Platform: macOS
Application: Arc Browser
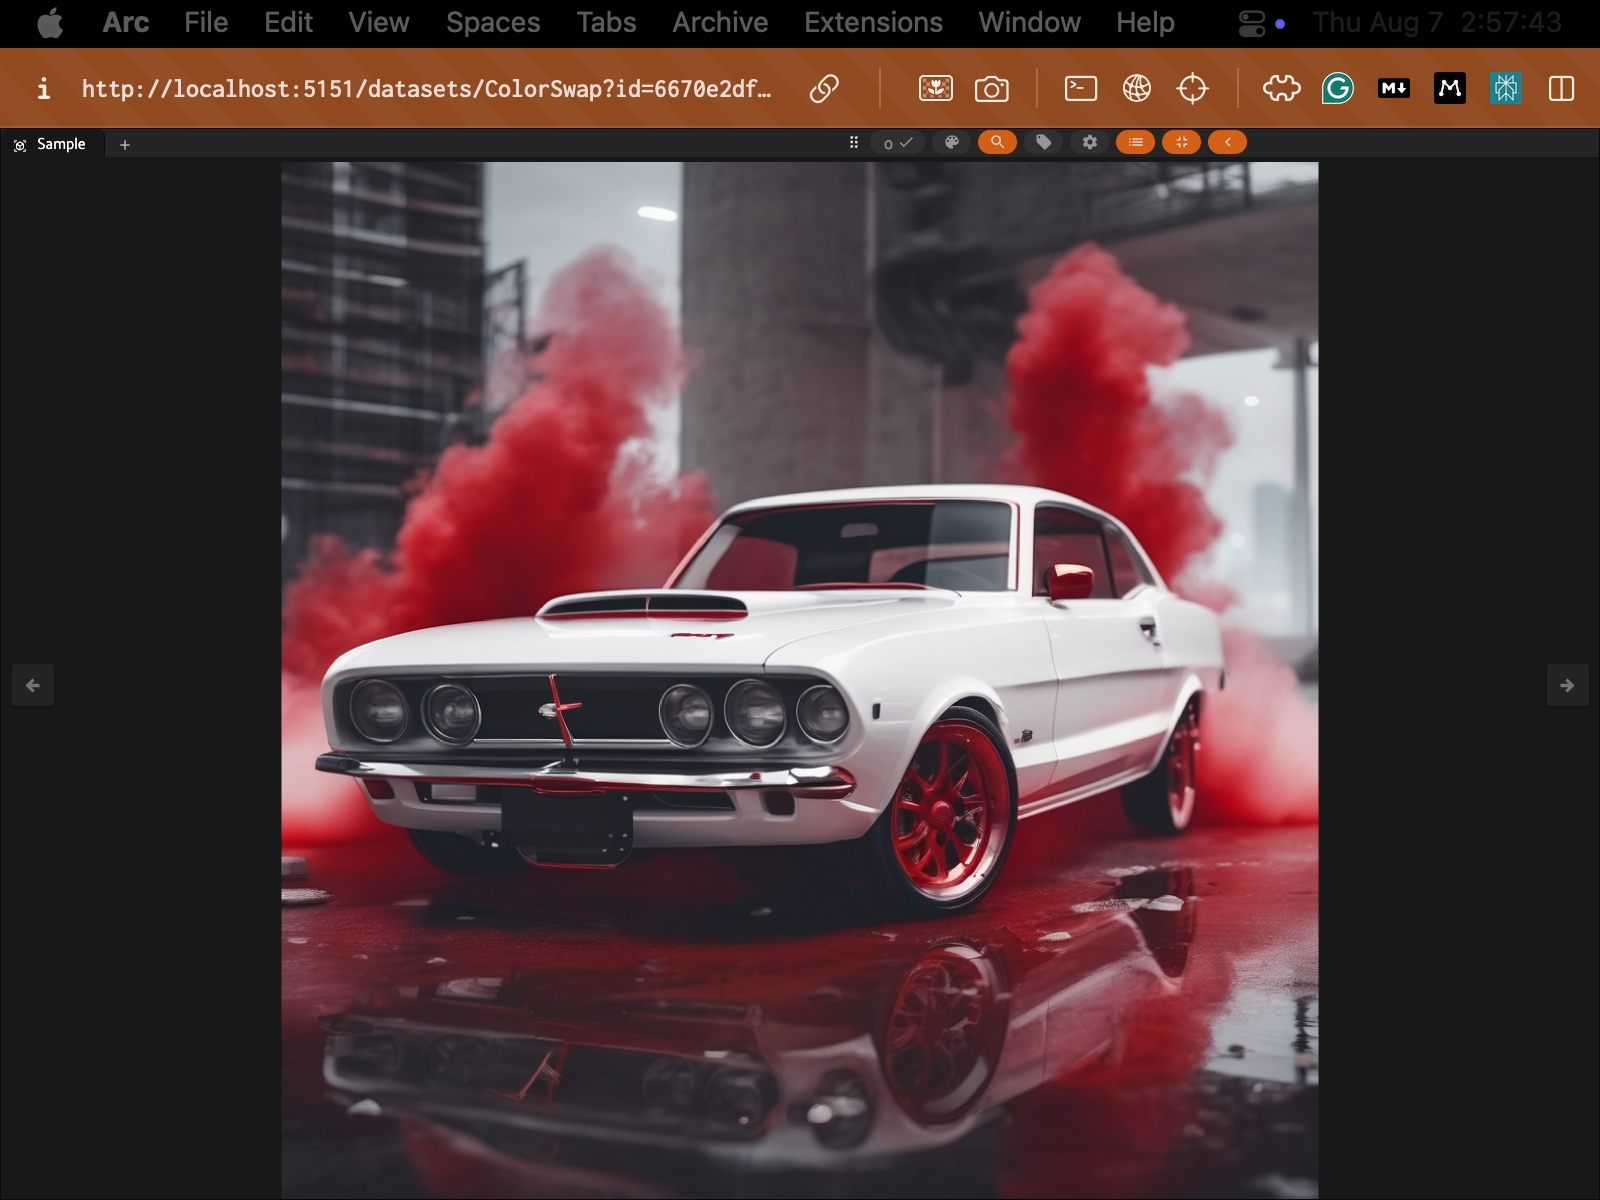
task_description: Show the sidebar
action_type: click
element_info: Icon
steps_since_start: 1